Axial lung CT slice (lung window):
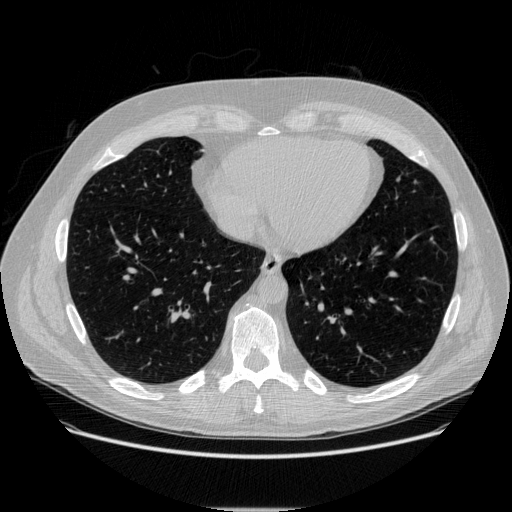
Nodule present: no